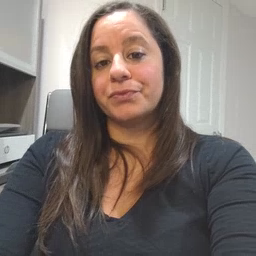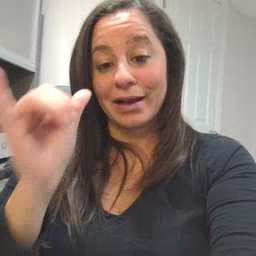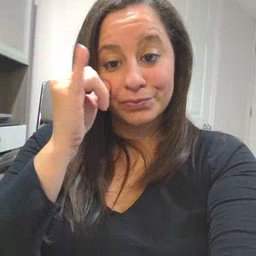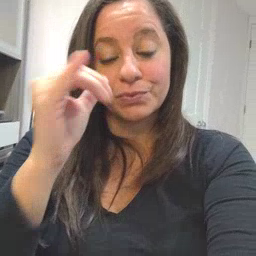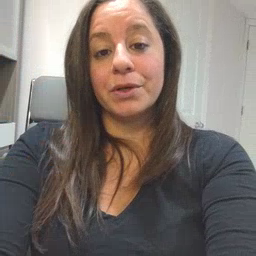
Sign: cow